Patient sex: F
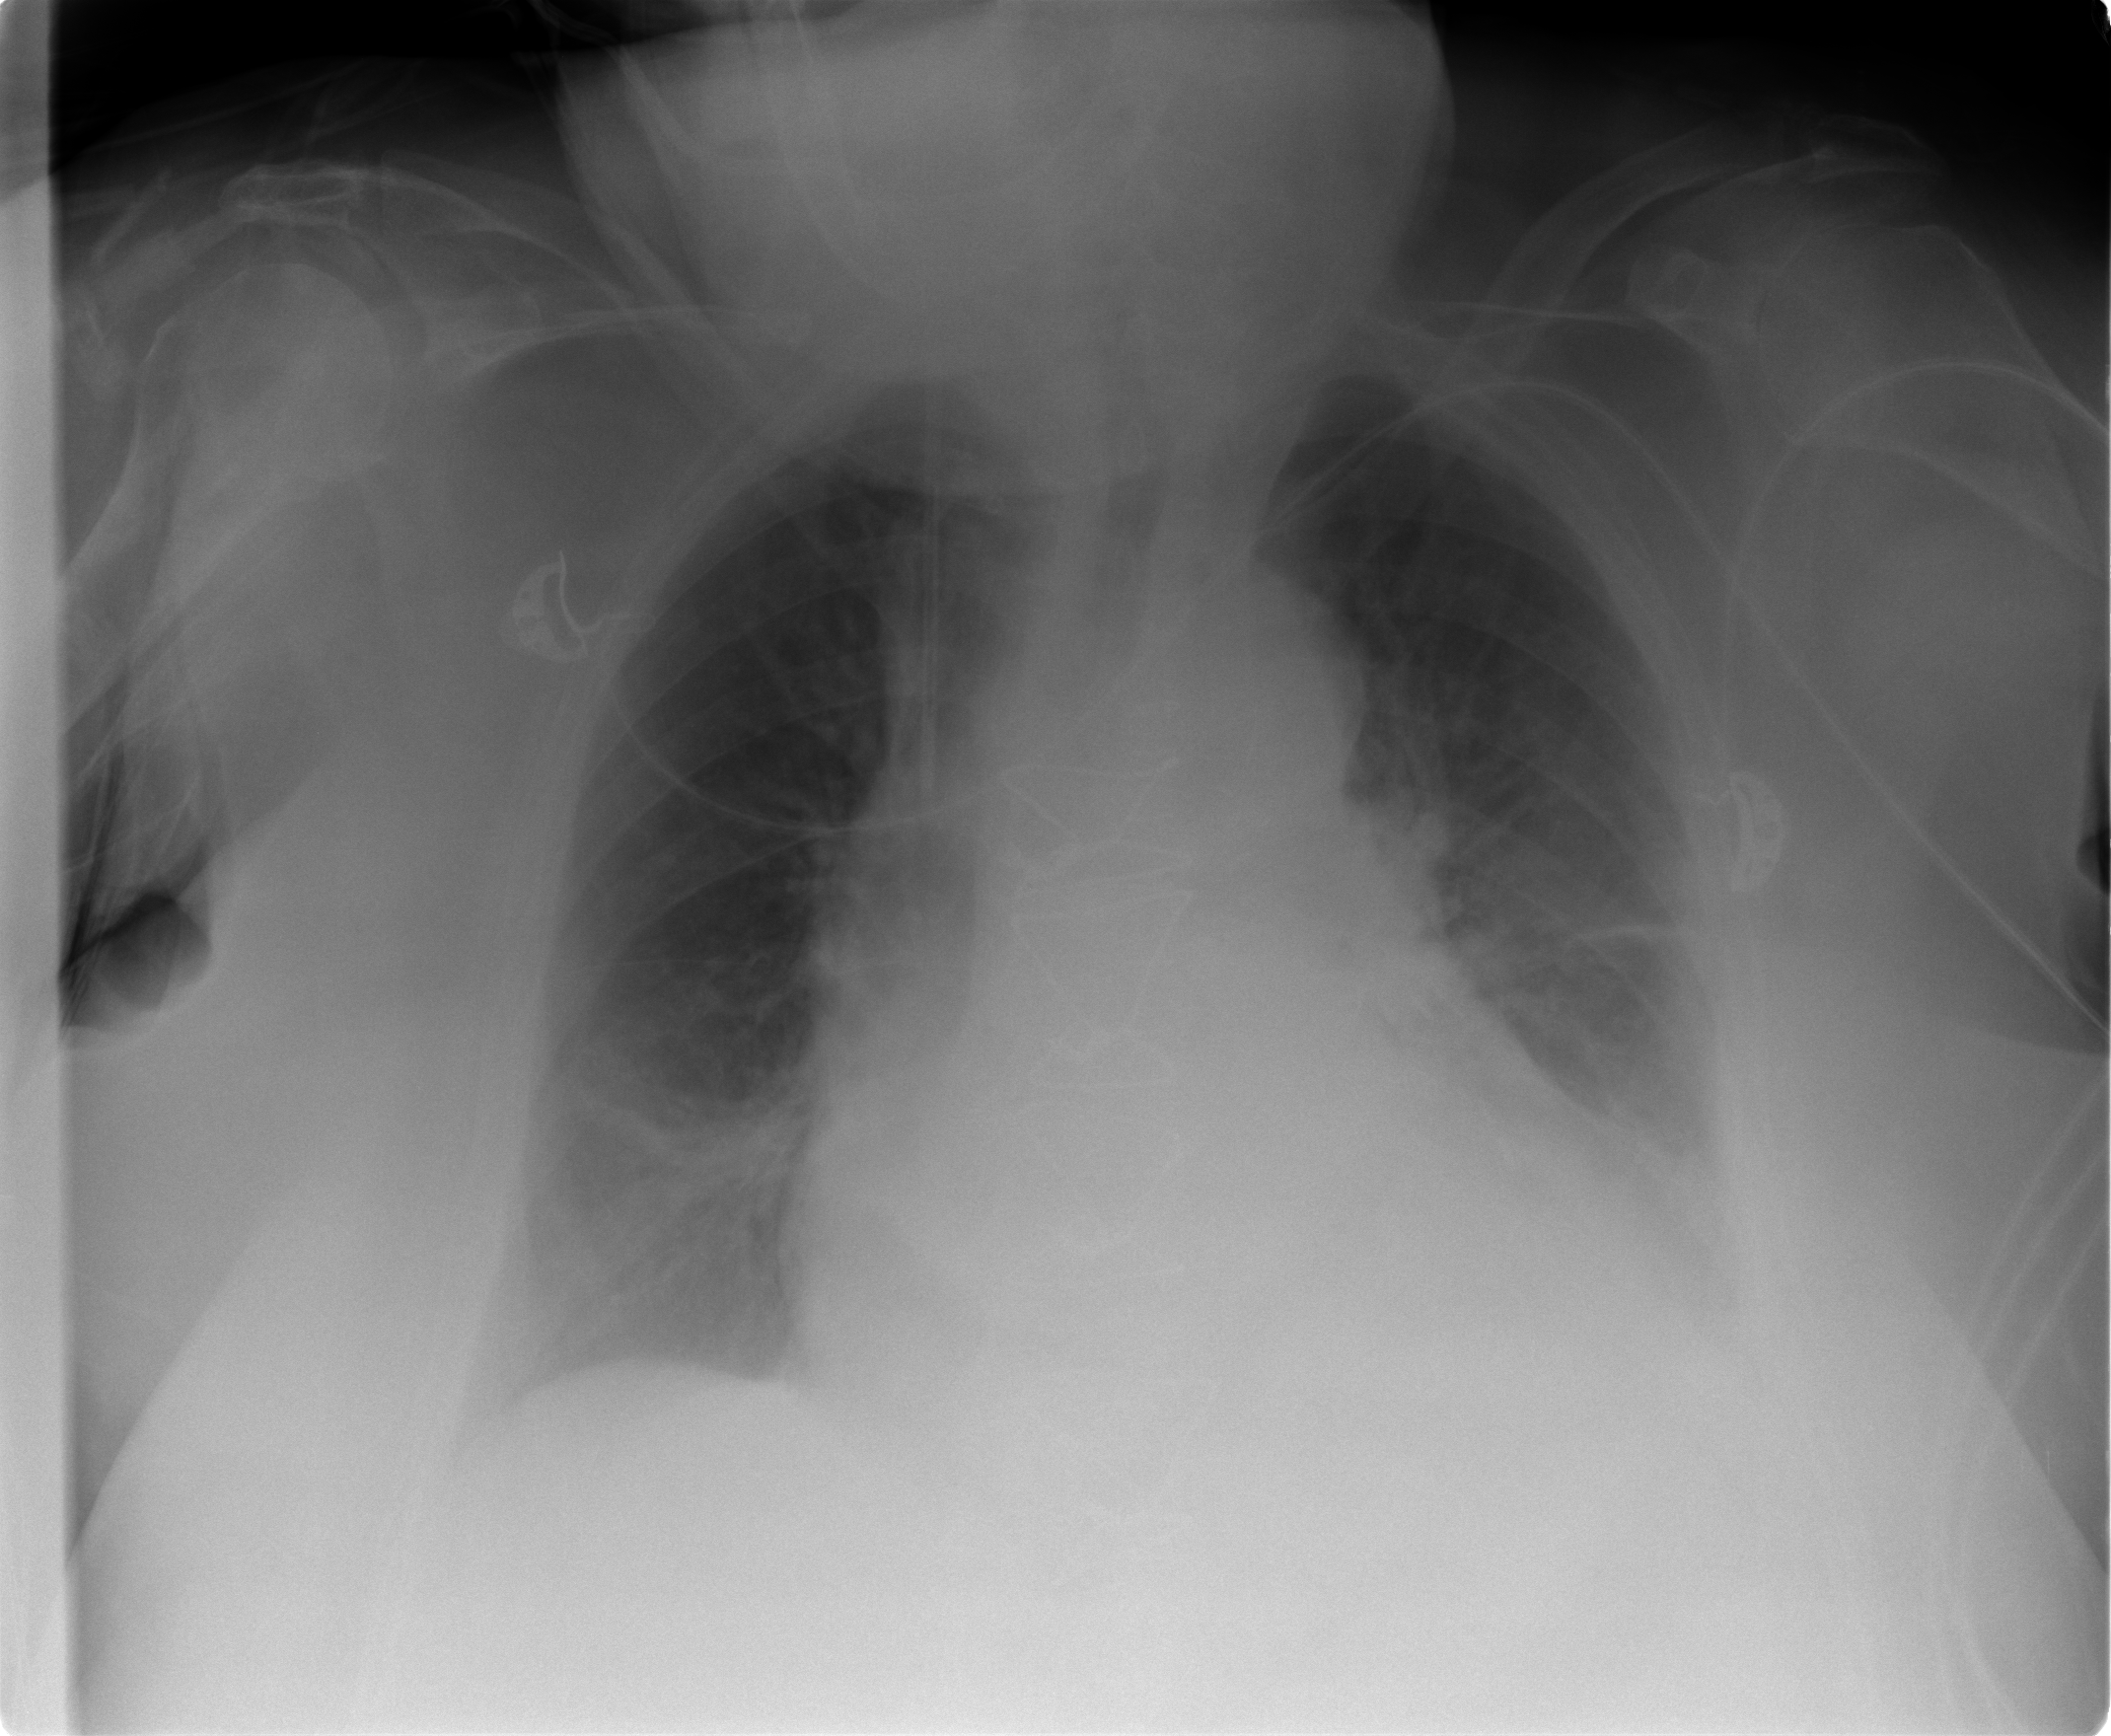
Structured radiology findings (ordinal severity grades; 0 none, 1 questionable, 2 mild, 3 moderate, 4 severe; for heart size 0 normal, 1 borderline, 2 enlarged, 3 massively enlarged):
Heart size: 2
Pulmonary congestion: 2
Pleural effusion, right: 0
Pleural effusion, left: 2
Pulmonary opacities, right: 2
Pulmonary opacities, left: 2
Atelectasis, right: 2
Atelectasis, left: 2